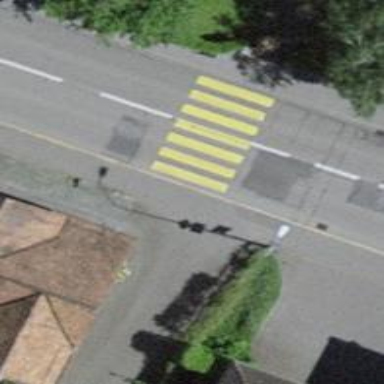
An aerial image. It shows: Zebra crossing on the road.